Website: macys
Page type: customer-info-address
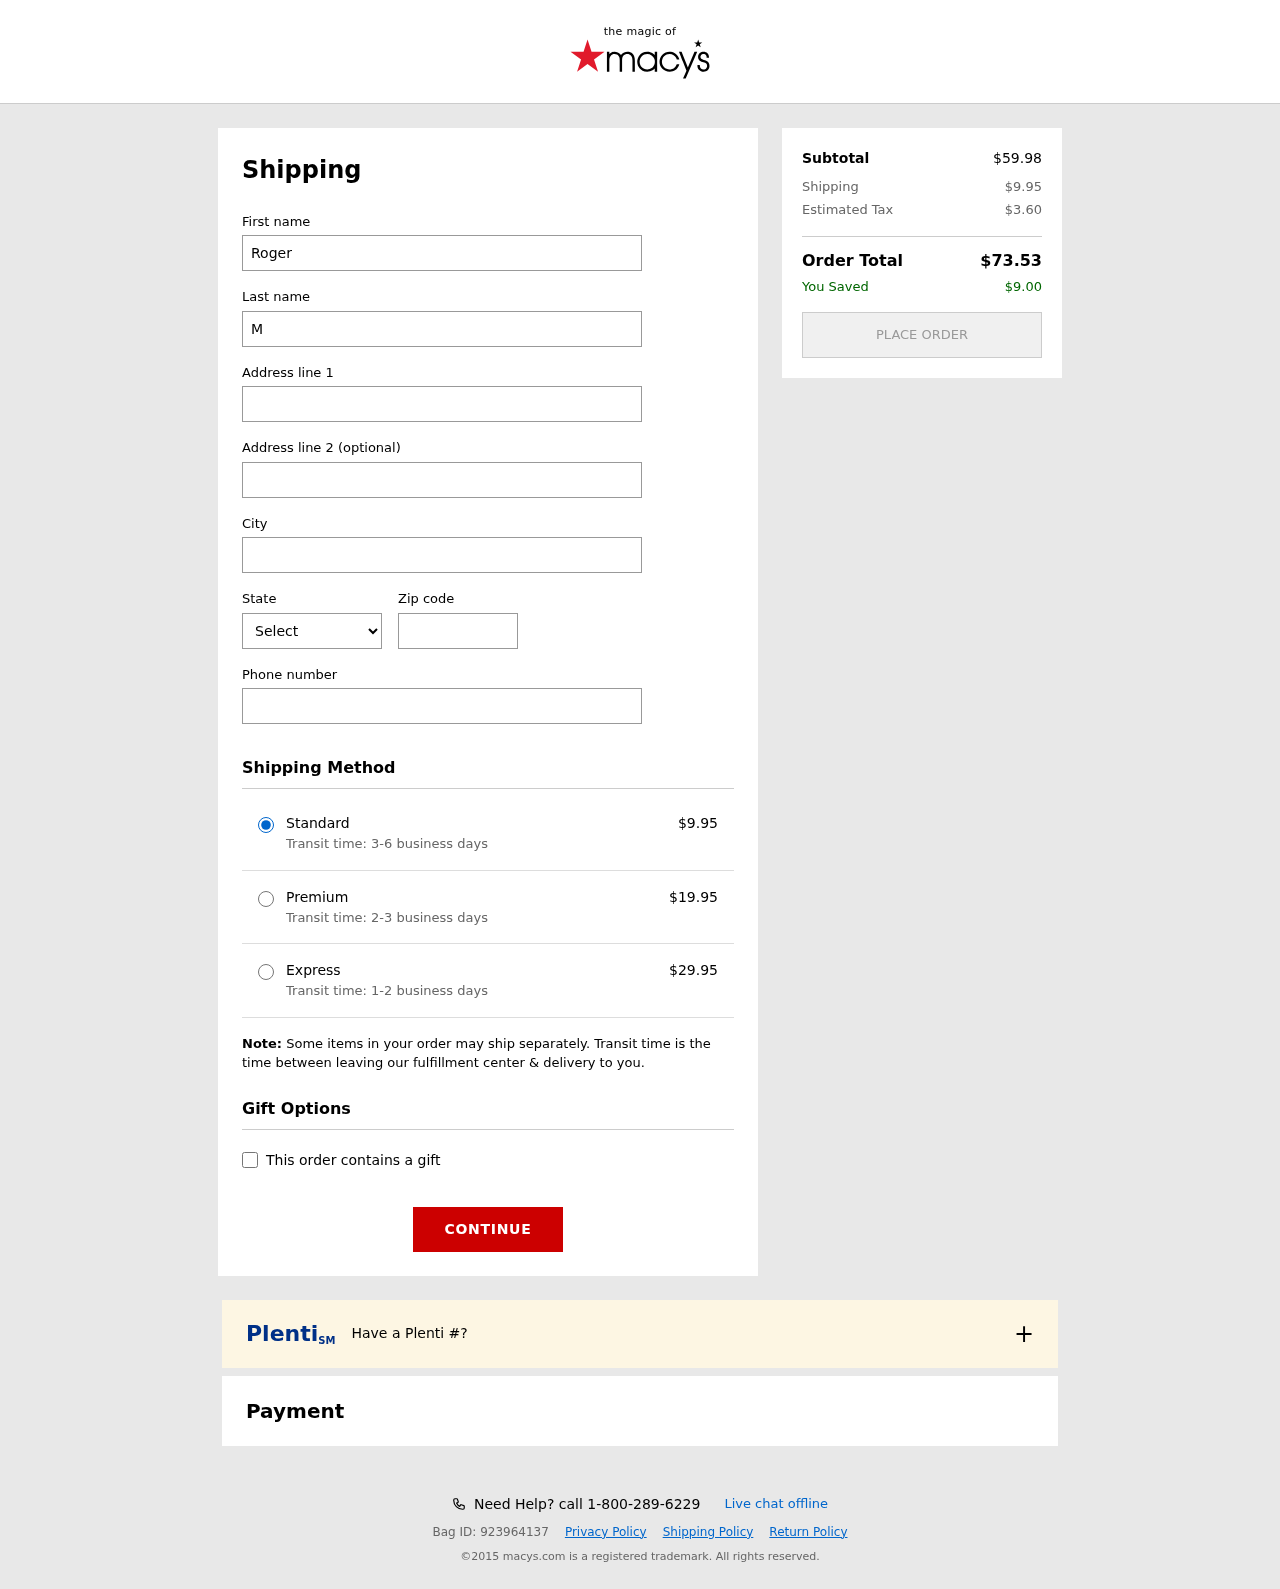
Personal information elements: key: PII_CITY
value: Carrieville
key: PII_FIRSTNAME
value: Roger
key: PII_LASTNAME
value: Morris
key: PII_PHONE
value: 8556310638
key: PII_POSTCODE
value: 93784
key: PII_STATE_ABBR
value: CO
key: PII_STREET
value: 491 Donald Drives Suite 241
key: PII_STREET2
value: Apt. 452
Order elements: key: ORDER_SHIPPING_COST
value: $9.95
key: ORDER_SHIPPING_COST_PREMIUM
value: $19.95
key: ORDER_SHIPPING_COST_EXPRESS
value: $29.95
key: ORDER_SUBTOTAL
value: $59.98
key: ORDER_TAX
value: $3.60
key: ORDER_TOTAL
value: $73.53
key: ORDER_SAVINGS
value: $9.00